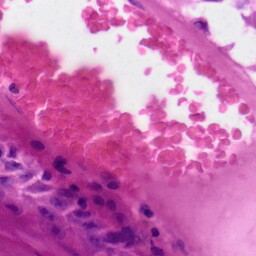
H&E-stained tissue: Skin